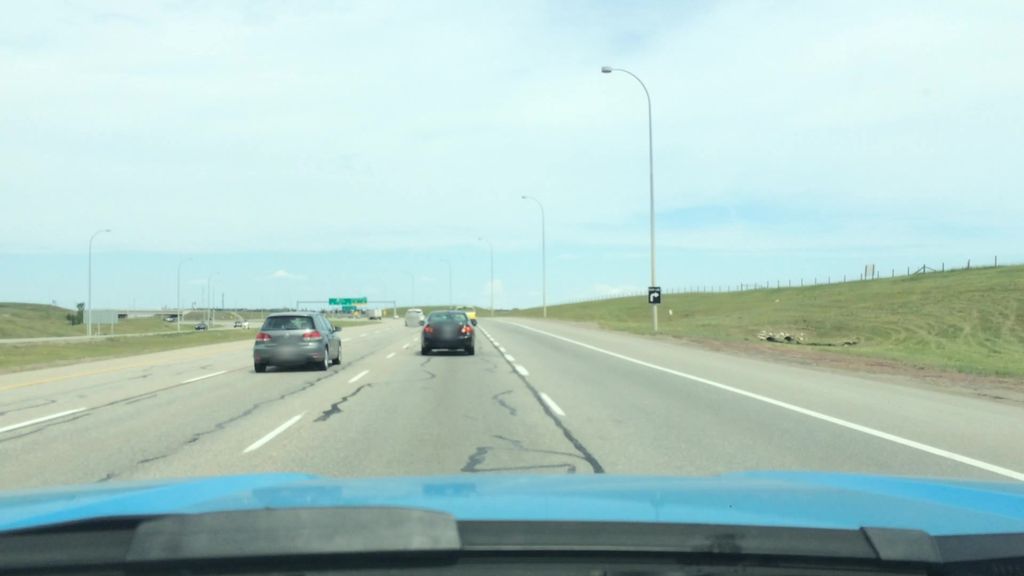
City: calgary